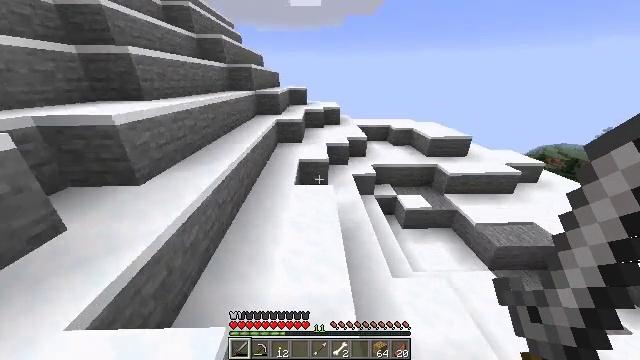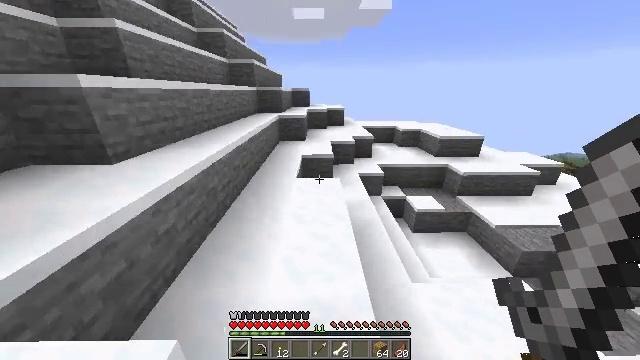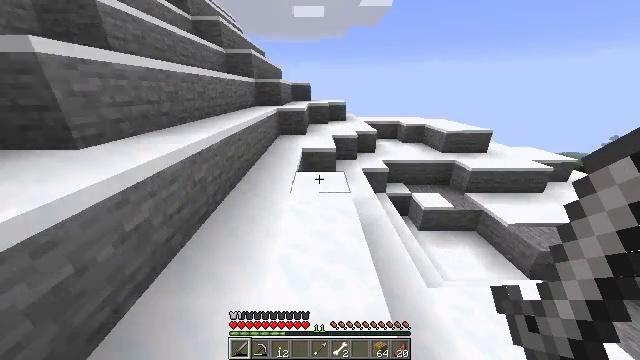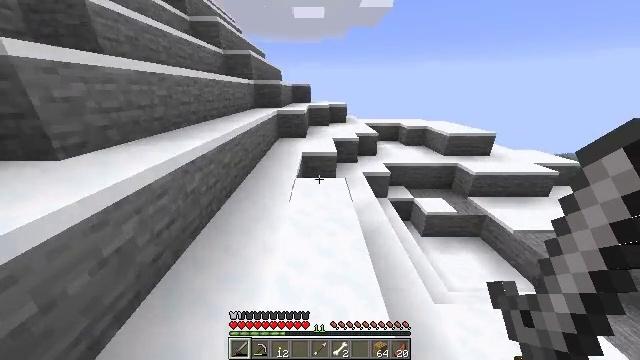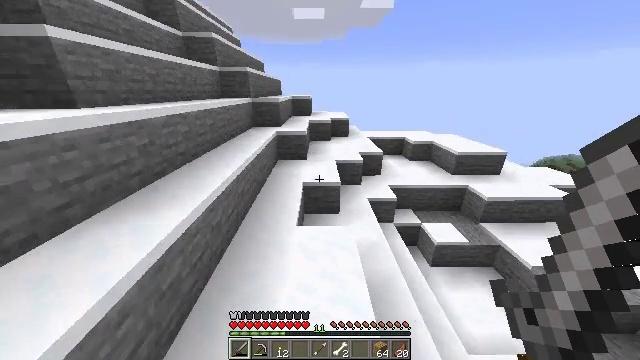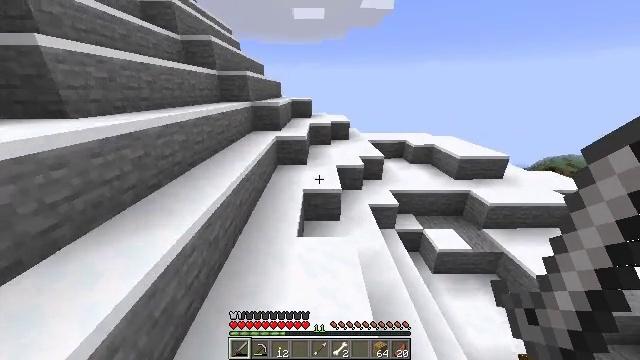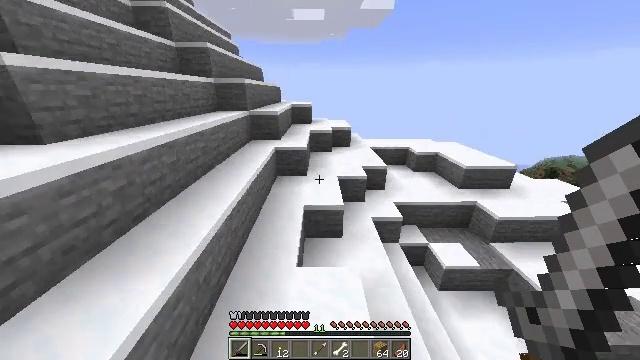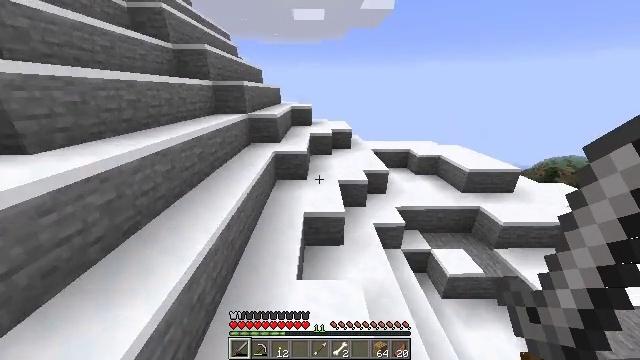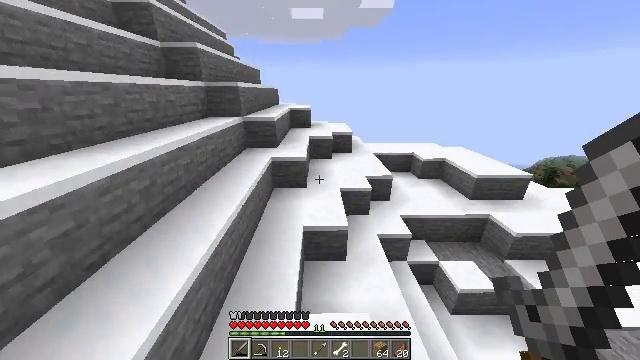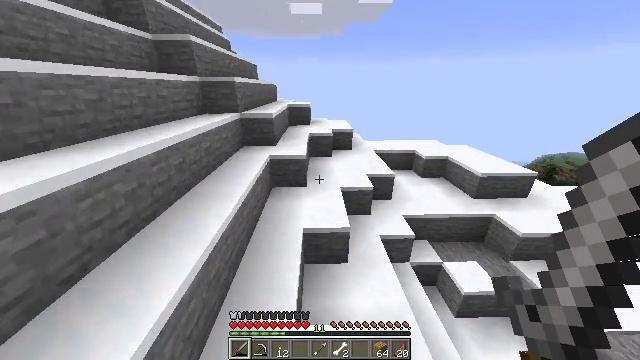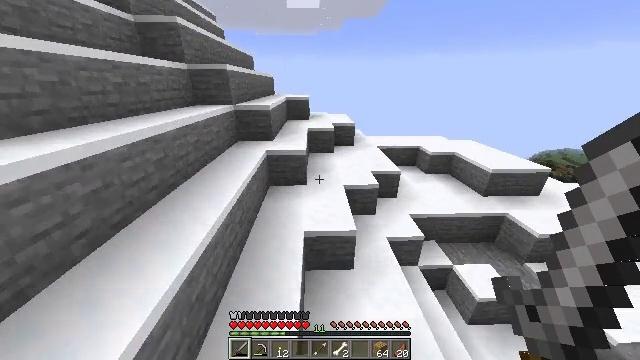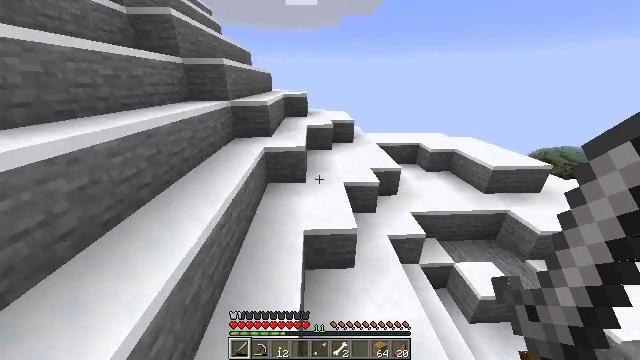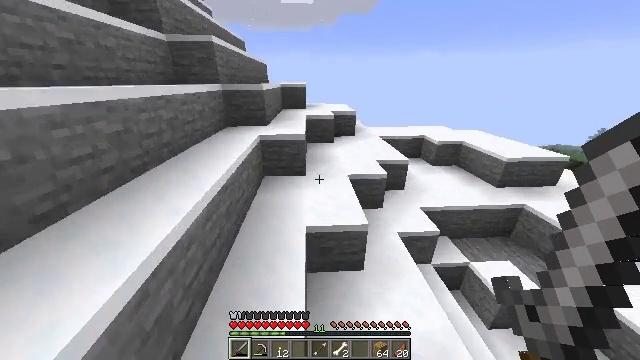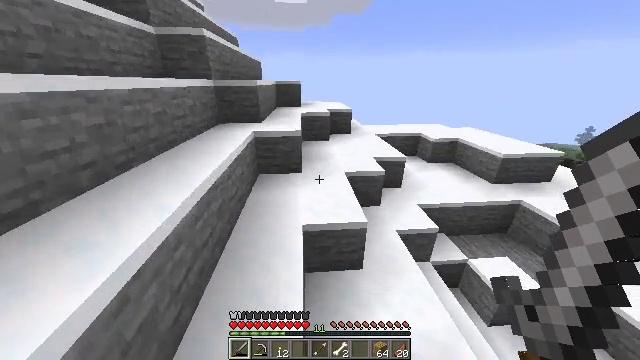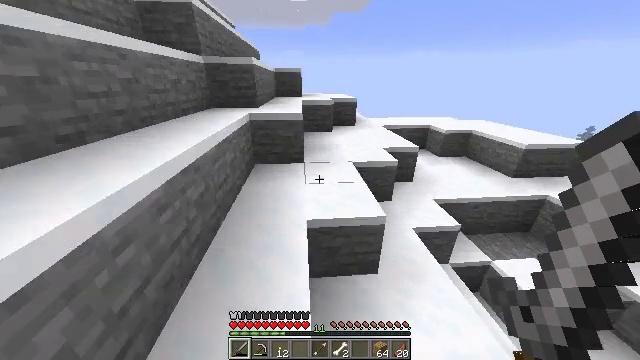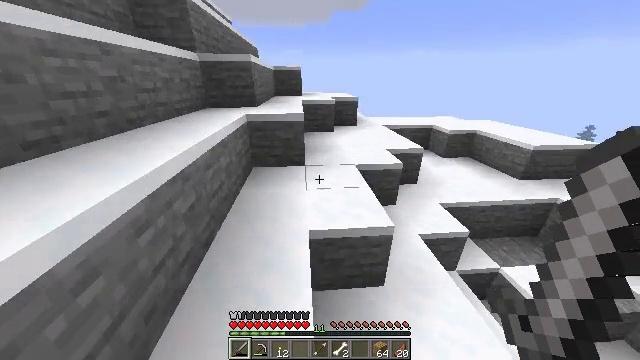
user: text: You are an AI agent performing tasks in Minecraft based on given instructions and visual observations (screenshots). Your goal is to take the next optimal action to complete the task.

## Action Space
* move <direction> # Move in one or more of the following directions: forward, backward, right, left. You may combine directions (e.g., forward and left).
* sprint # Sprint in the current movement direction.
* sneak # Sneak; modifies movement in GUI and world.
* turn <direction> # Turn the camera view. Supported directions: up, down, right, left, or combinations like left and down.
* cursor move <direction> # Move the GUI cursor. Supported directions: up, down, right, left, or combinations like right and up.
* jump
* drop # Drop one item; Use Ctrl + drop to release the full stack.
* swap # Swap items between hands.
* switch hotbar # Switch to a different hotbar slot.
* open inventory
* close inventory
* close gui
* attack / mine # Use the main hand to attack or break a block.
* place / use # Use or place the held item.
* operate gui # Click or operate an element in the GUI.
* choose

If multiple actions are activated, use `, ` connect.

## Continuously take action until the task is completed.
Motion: motion action
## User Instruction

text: Craft cooked mutton with raw mutton and coal in the furnace.
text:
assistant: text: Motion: move forward, sprint, turn up, jump
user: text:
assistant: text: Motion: move forward, sprint, jump
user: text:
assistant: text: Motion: move forward, sprint, jump
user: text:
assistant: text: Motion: move forward, sprint, jump
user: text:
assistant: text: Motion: move forward, sprint, jump
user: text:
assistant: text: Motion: move forward, sprint, jump
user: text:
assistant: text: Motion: move forward, sprint, jump
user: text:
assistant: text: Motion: move forward and move left, sprint, jump
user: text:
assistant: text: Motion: move forward and move left, sprint, jump
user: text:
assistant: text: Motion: move forward and move left, sprint, jump
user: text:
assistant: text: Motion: move forward and move left, sprint, jump
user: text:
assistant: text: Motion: move forward, sprint, jump
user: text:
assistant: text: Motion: move forward, sprint, turn right
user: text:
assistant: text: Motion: move forward, sprint
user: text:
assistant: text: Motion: move forward, sprint
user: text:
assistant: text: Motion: move forward, sprint, turn left
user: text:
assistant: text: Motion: move forward, sprint, turn left
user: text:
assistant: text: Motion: move forward, sprint, turn left
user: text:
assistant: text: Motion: move forward, sprint
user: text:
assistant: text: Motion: move forward, sprint
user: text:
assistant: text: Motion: move forward, sprint
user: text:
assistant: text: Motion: move forward, sprint, turn right, jump
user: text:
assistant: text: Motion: move forward, sprint, turn right, jump
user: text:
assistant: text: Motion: move forward, sprint, jump
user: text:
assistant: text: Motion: move forward, sprint, jump
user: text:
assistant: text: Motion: move forward, sprint, jump
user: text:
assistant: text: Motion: move forward, sprint
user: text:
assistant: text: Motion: move forward, sprint
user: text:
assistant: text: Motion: move forward, sprint
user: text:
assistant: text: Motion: move forward, sprint